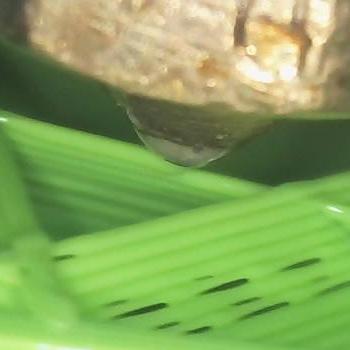
Flow rate: 89%